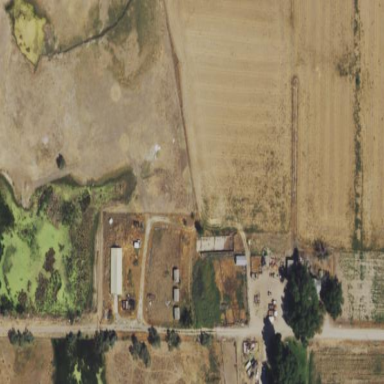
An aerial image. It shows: Farmyard area.